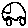
Label: car